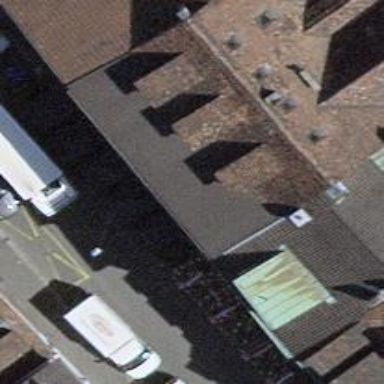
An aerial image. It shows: Bar.